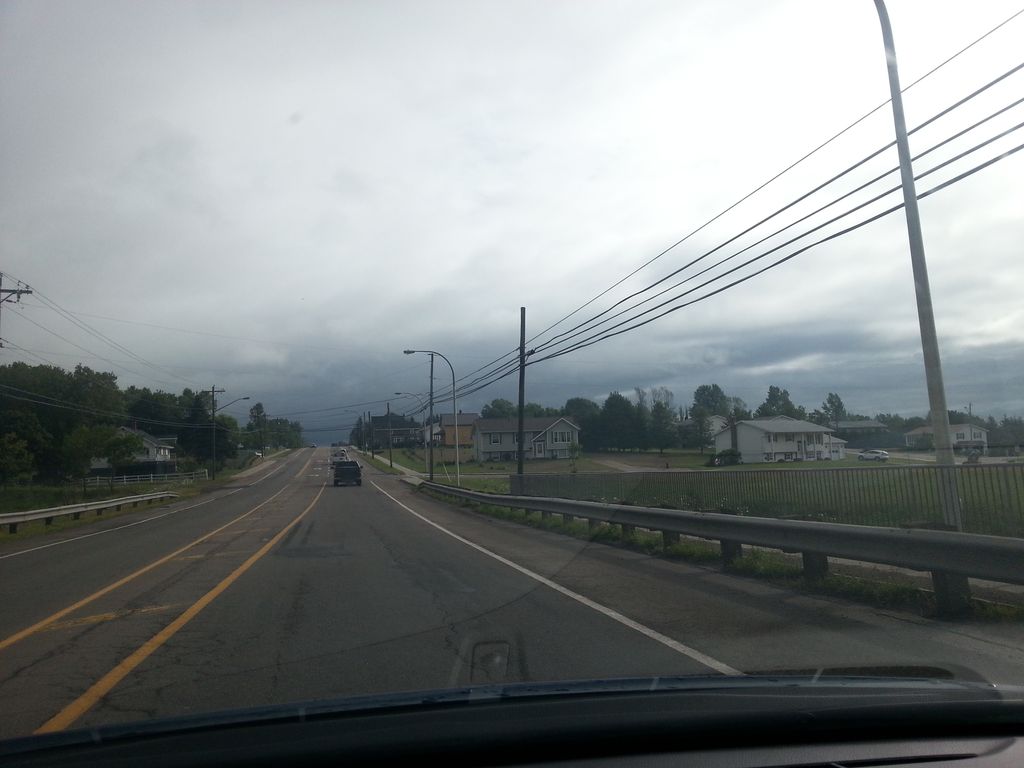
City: charlottetown